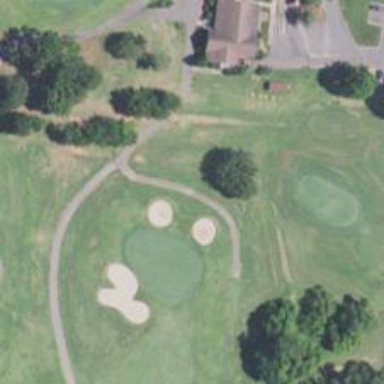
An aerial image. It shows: Path for both roads and golfers.